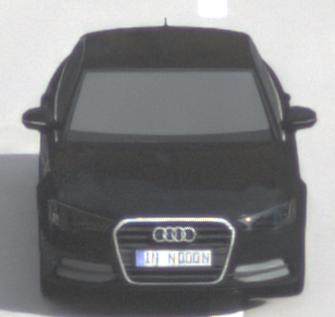
Make: Audi
Model: A6 2.0 TFSI
Detailed model: A6 (C7) Limousine
Model produced from: 2011/10
Model produced until: 2014/09
Doors: 4
Color: black
Road condition: dry road
Daytime: morning or afternoon
Contrast: low contrast